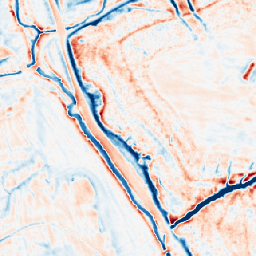
Category: multiscale
Decomposition family: dog_multiscale
Decomposition parameters: sigma_ratio: 1.4
n_scales: 6
base_sigma: 0.5
Upsampling method: area
Upsampling parameters: scale: 4
Upsampling scale: 4